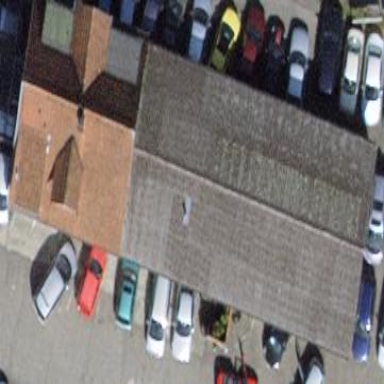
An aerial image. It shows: Building with tiled roof.